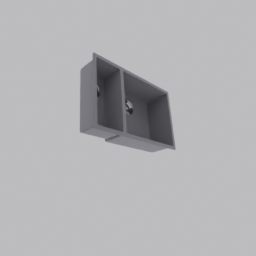
Label: appliances